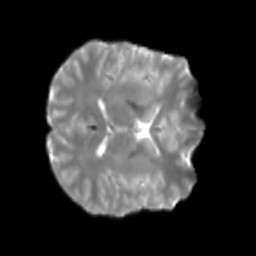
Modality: T2w
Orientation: axial
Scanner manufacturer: siemens
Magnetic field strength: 3 T
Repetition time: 4 s
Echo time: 0.0594 s